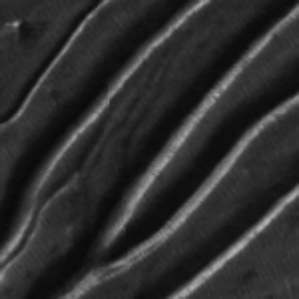
Label: frost